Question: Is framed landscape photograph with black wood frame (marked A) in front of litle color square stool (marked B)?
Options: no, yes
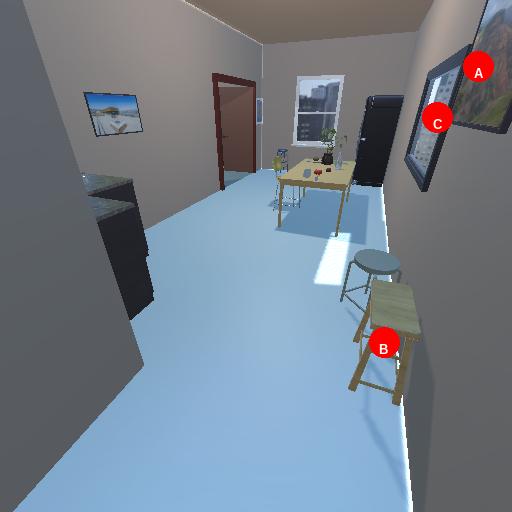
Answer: no